Question: I wanted to <URL>.
I tested the linked script but it was never ending, I tried to prepend the 'repair $table' before the query but it didn't help.
So I figured out if I just skip two tables (you can see in the code) then it works fine:
'''
<?
error_reporting(E_ALL);
ini_set('error_reporting',1);
require('../basedatos.php');
echo 'included<br>';
/* backup the db OR just a table */
function backup_tables($host,$user,$pass,$name,$tables = '*')
{
echo '1<br>';
//get all of the tables
if($tables == '*')
{
$tables = array();
$result = mysql_query('SHOW TABLES') or die(msyql_error());
while($row = mysql_fetch_row($result))
{
$tables[] = $row[0];
}
}
else
{
$tables = is_array($tables) ? $tables : explode(',',$tables);
}
echo '2<br>';
//cycle through
foreach($tables as $table)
{
if($table == 'etiquetas' || $table == 'links') continue;
$repair = mysql_query("REPAIR table $table") or die(mysql_error());
echo '3- '.$table.'<br>';
$result = mysql_query('SELECT * FROM '.$table) or die(msyql_error());
$num_fields = mysql_num_fields($result);
$return.= 'DROP TABLE '.$table.';';
$row2 = mysql_fetch_row(mysql_query('SHOW CREATE TABLE '.$table)) or die(msyql_error());
$return.= "
".$row2[1].";
";
for ($i = 0; $i < $num_fields; $i++)
{
while($row = mysql_fetch_row($result))
{
$return.= 'INSERT INTO '.$table.' VALUES(';
for($j=0; $j<$num_fields; $j++)
{
$row[$j] = addslashes($row[$j]);
$row[$j] = ereg_replace("
","\n",$row[$j]);
if (isset($row[$j])) { $return.= '"'.$row[$j].'"' ; } else { $return.= '""'; }
if ($j<($num_fields-1)) { $return.= ','; }
}
$return.= ");
";
}
}
$return.="
";
}
echo '4<br>';
//save file
$handle = fopen('db-backup-'.time().'-'.(md5(implode(',',$tables))).'.sql','w+');
fwrite($handle,$return);
fclose($handle);
}
backup_tables('localhost','username','password','*');
?>
'''
Is there any way to find the rows that are giving me a problem so I can edit/delete them?
-PS-
Also, I don't get any errors if I don't skip them (the script just never gets to the end, that's why I added some ugly logs.., any idea why?
-EDIT-
Also, if I try to export the database via, for example, sqlBuddy I also get errors:

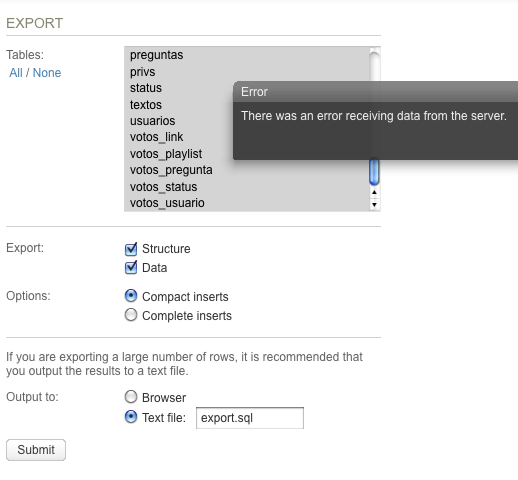
Answer: As stated by many, this script (and the simple "MySQL dump via PHP" thing) is far from optimal, but still better than no backup at all.
Since you can only use PHP to access the database you should use it to find out what is going wrong.
Here is an adaptation of your script, that will dump only one table to a file. It's a debug script, not an export tool for production (however, do what you want with it), that's why it outputs debug after saving every single row of the table.
As suggested by Amit Kriplani, data is appended to destination file at each iteration, but I don't think PHP memory is your problem, you should get a PHP error if you run out of memory, or at least a HTTP 500 should be thrown by the server instead of running the script forever.
'''
function progress_export( $file, $table, $idField, $offset = 0, $limit = 0 )
{
debug("Starting export of table $table to file $file");
// empty the output file
file_put_contents( $file, '' );
$return = '';
debug("Dumping schema");
$return.= 'DROP TABLE '.$table.';';
$row2 = mysql_fetch_row(mysql_query("SHOW CREATE TABLE $table"));
$return.= "
".$row2[1].";
";
file_put_contents( $file, $return, FILE_APPEND );
debug("Schema saved to $file");
$return = '';
debug( "Querying database for records" );
$query = "SELECT * FROM $table ORDER BY $idField";
// make offset/limit optional if we need them for further debug
if ( $offset && $limit )
{
$query .= " LIMIT $offset, $limit";
}
$result = mysql_query($query);
$i = 0;
while( $data = mysql_fetch_assoc( $result ) )
{
// Let's be verbose but at least, we will see when something goes wrong
debug( "Exporting row #".$data[$idField].", rows offset is $i...");
$return = "INSERT INTO $table ('". implode('', '', array_keys( $data ) )."') VALUES (";
$coma = '';
foreach( $data as $column )
{
$return .= $coma. "'". mysql_real_escape_string( $column )."'";
$coma = ', ';
}
$return .=");
";
file_put_contents( $file, $return, FILE_APPEND );
debug( "Row #".$data[$idField]." saved");
$i++;
// Be sure to send data to browser
@ob_flush();
}
debug( "Completed export of $table to file $file" );
}
function debug( $message )
{
echo '['.date( "H:i:s" )."] $message <br/>";
}
// Update those settings :
$host = 'localhost';
$user = 'user';
$pass = 'pwd';
$base = 'database';
// Primary key to be sure how record are sorted
$idField = "id";
$table = "etiquetas";
// add some writable directory
$file = "$table.sql";
$link = mysql_connect($host,$user,$pass);
mysql_select_db($base,$link);
// Launching the script
progress_export( $file, $table, $idField );
'''
Edit the settings at the end of script and run it against one of your two tables.
You should see output while the script is still processing, and get some references about rows being processed, like this :
> [23:30:13] Starting export of table ezcontentobject to file ezcontentobject.sql[23:30:13] Dumping schema[23:30:13] Schema saved to ezcontentobject.sql[23:30:13] Querying database for records[23:30:13] Exporting row #4, rows offset is 0...[23:30:13] Row #4 saved[23:30:13] Exporting row #10, rows offset is 1...[23:30:13] Row #10 saved[23:30:13] Exporting row #11, rows offset is 2...[23:30:13] Row #11 saved[23:30:13] Exporting row #12, rows offset is 3...[23:30:13] Row #12 saved[23:30:13] Exporting row #13, rows offset is 4...[23:30:13] Row #13 savedetc.
## If the script completes...
well you will have a backup of your table (beware, I did not test the generated SQL) !
I guess it won't complete :
## If the script does not reach the first "Exporting row..." debug statement
then the problem is at the query time.
You should then try to limit the query with offset and limit parameters, proceed with dichotomy to find out where it hangs
Example generating a query limited to the 1000 first results.
'''
// Launching the script
progress_export( $file, $table, $idField, 0, 1000 );
'''
## If the script shows some rows being exported before hanging
before incriminating the last row id displayed, you should try to :
1. Run the script again, to see if it hangs on the same row. This is to see if we are facing a "random" issue (it is never really random).
2. Add an offset to the function call (see optional parameters), and run the script a third time, to see if it still hangs on the same row.
for example 50 as offset, and some big number as limit :
'''
// Launching the script
progress_export( $file, $table, $idField, 50, 600000 );
'''
This is to check if the row it self is causing the issue, or if it is a critical number of rows / amount of data...
- If the same last row comes back every time, please inspect it and give us feed back.- If adding an offset change the last processed row, in a predictable way, we likely face a resources issue somewhere.
The solution will then be to split export into chunks if you can't play on allocated resources.
You can accomplish this with a script close to this one, outputing some HTML/javascript, to redirect to it self, with offset and limit as parameters, while export is not finish (I'll edit the answer if it is what we eventually need)
-
Some clues :
I don't have any experience with VPS, but don't you have some limitations on CPU usage ?
Could it be that your process is queued is some way if you use too much ressources at a time ?
What about tables that are dumped without issue ? Are there tables as large as the two causing the issue ?